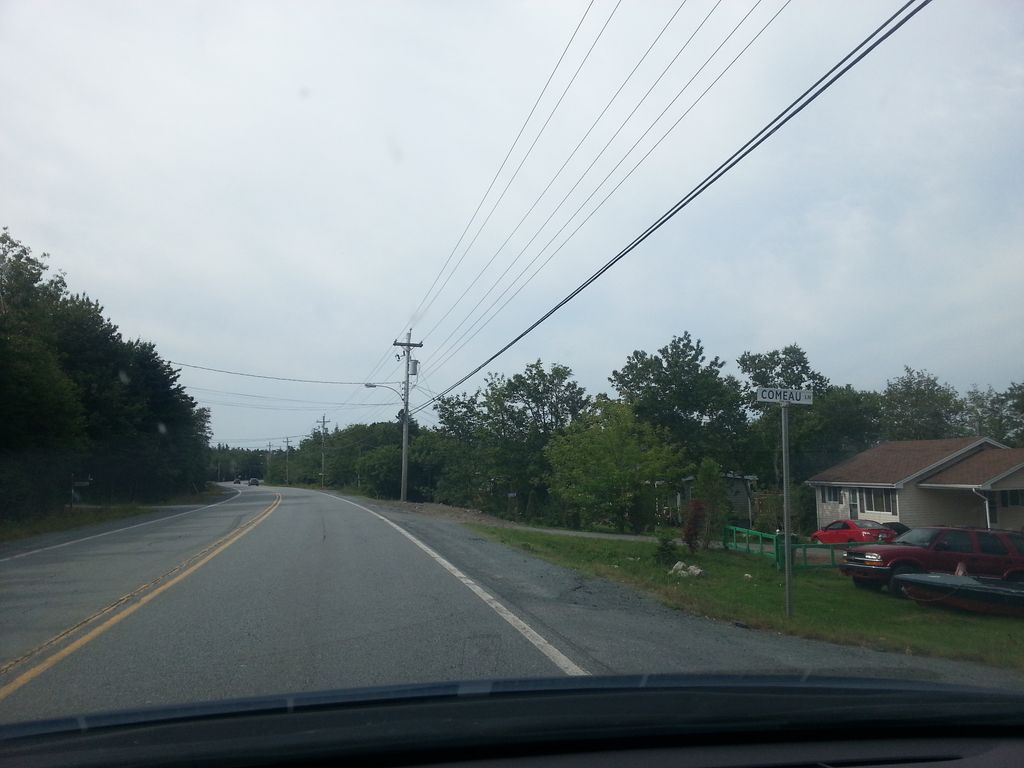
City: halifax